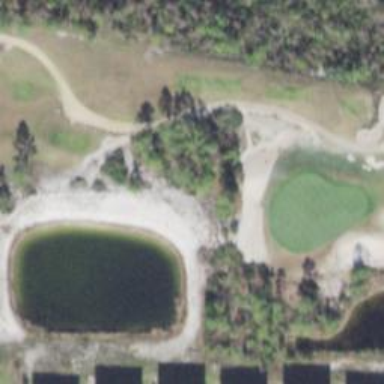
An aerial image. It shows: Sandy area is golf bunker.